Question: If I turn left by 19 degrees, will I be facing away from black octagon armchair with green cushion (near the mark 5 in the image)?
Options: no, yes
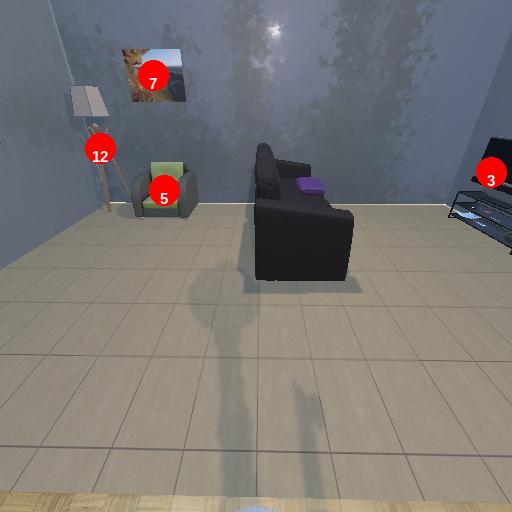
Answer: no